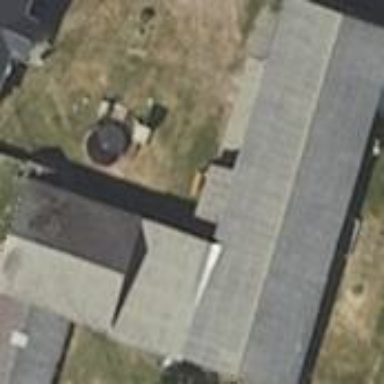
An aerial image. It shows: Shed building.